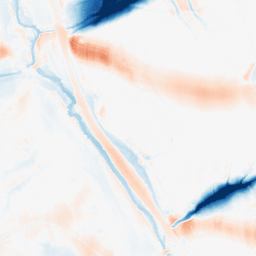
Category: morphological
Decomposition family: morphological_ellipse
Decomposition parameters: operation: average
width: 50
height: 30
Upsampling method: quadratic
Upsampling parameters: scale: 8
Upsampling scale: 8